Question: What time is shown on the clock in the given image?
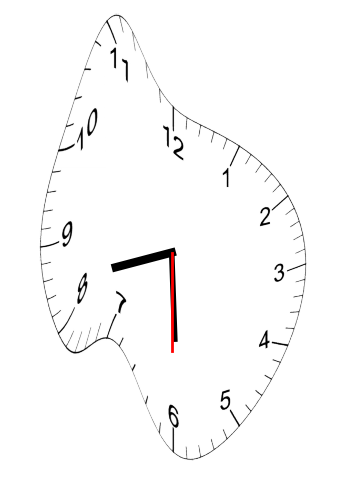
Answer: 08:29:30